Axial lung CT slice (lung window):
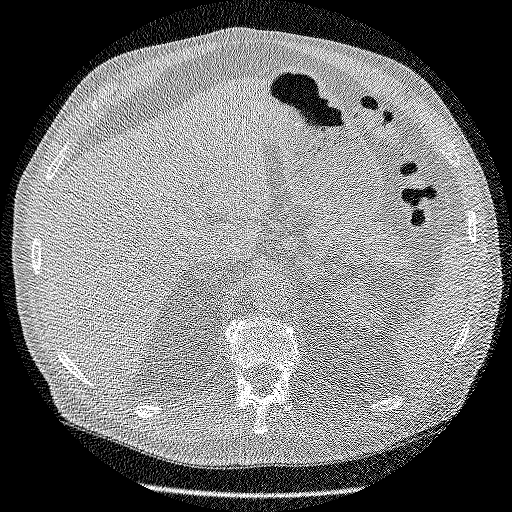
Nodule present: no